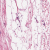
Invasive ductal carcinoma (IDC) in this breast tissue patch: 0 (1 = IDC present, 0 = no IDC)